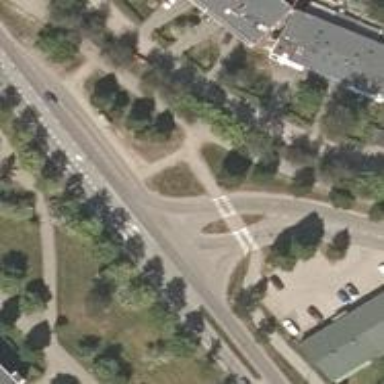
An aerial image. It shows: Asphalt cycleway with zebra crossing and crossing island.